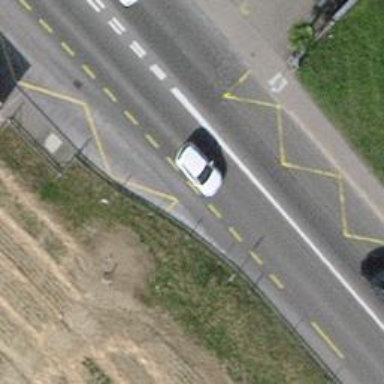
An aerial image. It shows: Bus stop with designated public transport stop position.